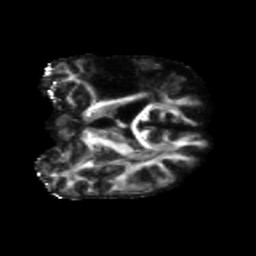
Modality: FA
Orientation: coronal
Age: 56
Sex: female
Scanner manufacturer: siemens
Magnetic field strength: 3 T
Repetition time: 5.47 s
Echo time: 0.0854 s